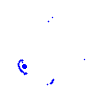
Particle: electron